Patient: sex M, age 64
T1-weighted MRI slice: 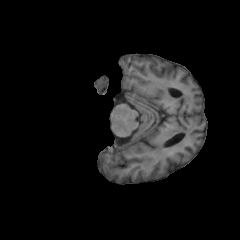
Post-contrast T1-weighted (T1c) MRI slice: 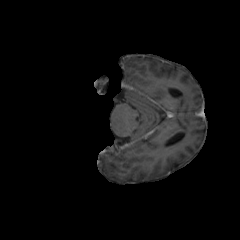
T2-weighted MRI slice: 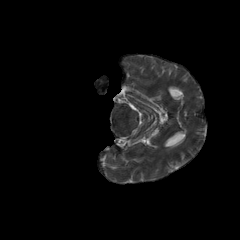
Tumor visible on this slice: no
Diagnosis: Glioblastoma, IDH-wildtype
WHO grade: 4